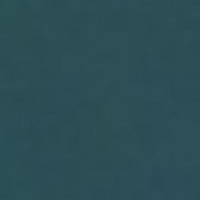
EUNIS habitat code: 14
Species observed at this site:
Tachybaptus ruficollis
Certhia brachydactyla
Corvus corone
Podiceps cristatus
Motacilla cinerea
Fulica atra
Anas platyrhynchos
Larus canus
Aythya ferina
Aythya fuligula
Passer domesticus
Turdus merula
Chroicocephalus ridibundus
Phalacrocorax carbo
Larus michahellis
Gallinula chloropus
Cygnus olor
Mareca strepera
Parus major
Mergus merganser
Motacilla alba